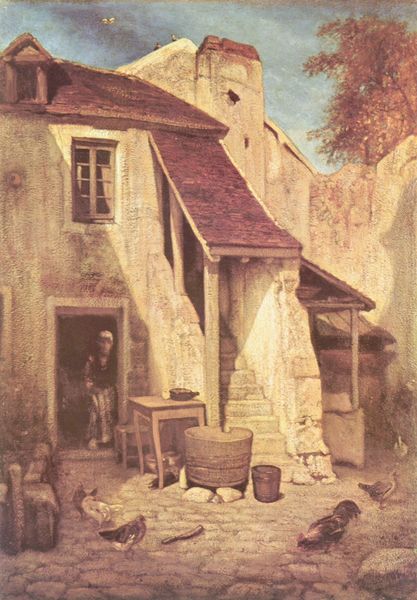
Titel: Bauernhof in Fontainebleau
Künstler: Alexandre Gabriel Decamps
Standort: Paris
Institution: Musée d'Orsay
Schlagwörter: baum, blau, dunkel, gemälde, himmel, mann, schatten, wolken, aquarell, gelb, stadt, braun, bunt, fenster, frau, glas, hell, holz, licht, schwarz, stuhl, stützen, tisch, tür, weiss, dach, gebäude, haus, hund, rot, tiere, beige, malerei, ornament, wand, arm, blass, mensch, messer, schüssel, stein, steine, bild, öl, einsam, sonne, boden, figur, person, bauern, genre, magd, düster, ansicht, man, pflaster, bäuerin, lehm, dorf, giebel, mauer, ziegel, farbe, tag, herbst, hof, türe, hocker, arbeiter, krieg, treppe, zerstörung, ornamente, aufgang, balken, stufen, bauer, hinterhof, kopfstein, spitzweg, innenhof, dachfenster, tauben, kopfsteinpflaster, pflastersteine, fass, mosaik, küche, ziegelsteine, öffnung, leid, trog, kochen, hahn, bottich, huhn, eimer, armut, schtten, hasu, tonne, hühner, treppenaufgang, giebelfenster, dachschindel, federvieh, rost, trist, stuffen, hunf, hühnerhof, arbeiterin, treooe, fensterkreu, rotes dach